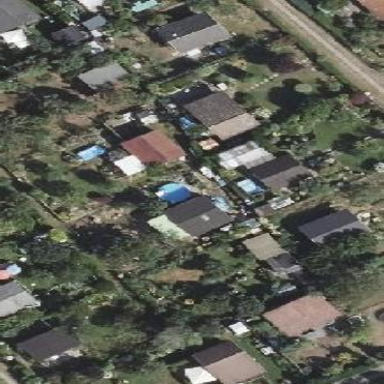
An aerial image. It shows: Plot within allotments.